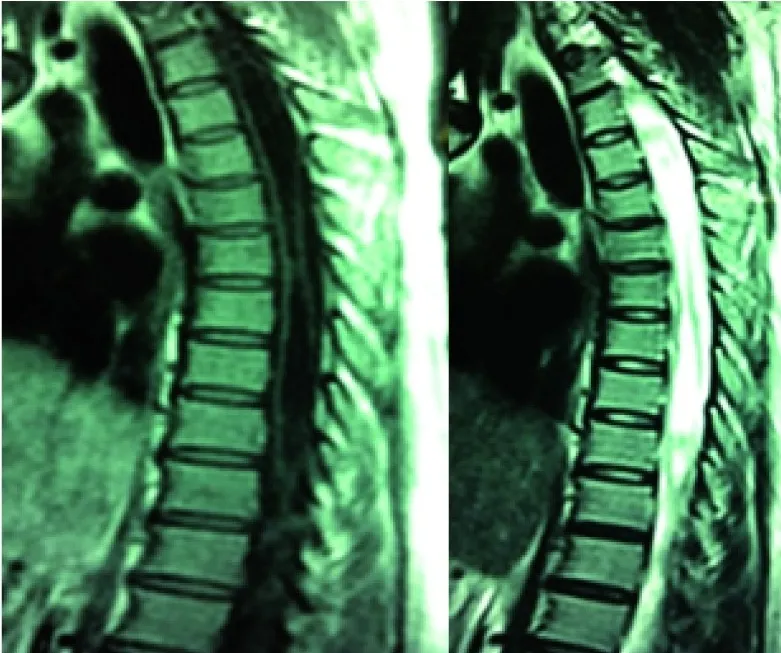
T1 and T2 MRI shows extension of syrinx up to lower T8 level.
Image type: radiology (mri)